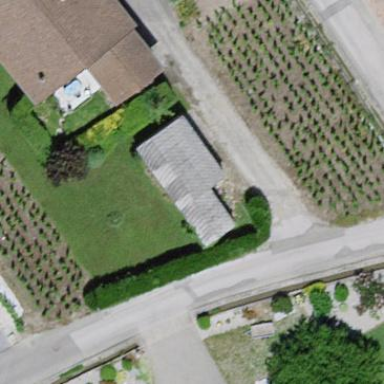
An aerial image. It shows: Shed.